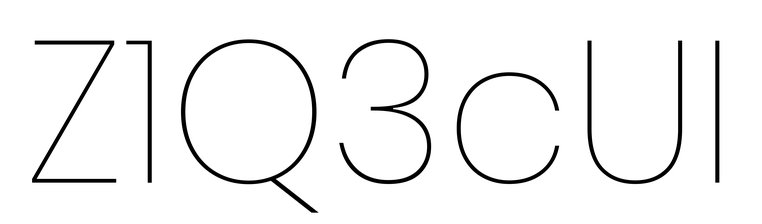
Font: Poppins-Thin